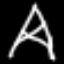
Label: The Eiffel Tower